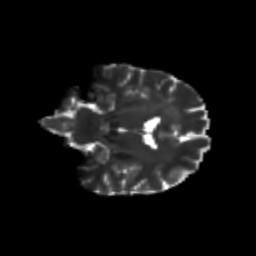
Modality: T2w
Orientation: coronal
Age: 49
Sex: male
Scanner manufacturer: siemens
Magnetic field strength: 3 T
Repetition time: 8.6 s
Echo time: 0.095 s